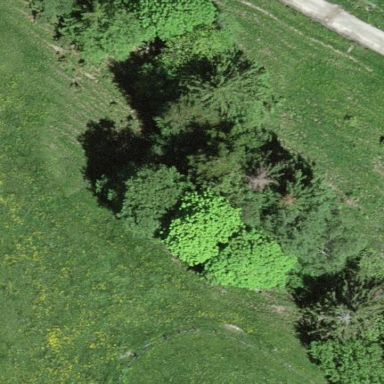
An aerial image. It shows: Patch of scrub vegetation.